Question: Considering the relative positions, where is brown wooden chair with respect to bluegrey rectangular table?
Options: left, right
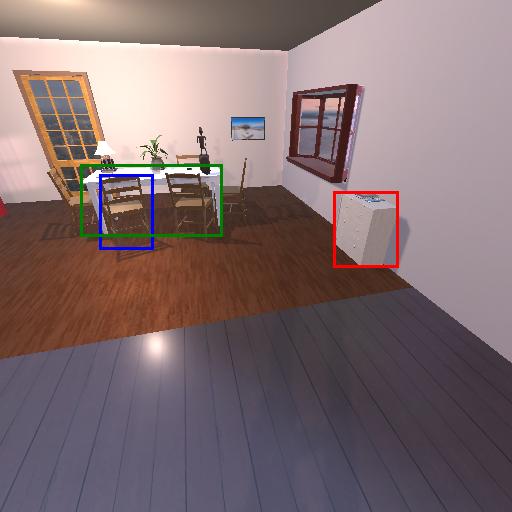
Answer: left